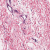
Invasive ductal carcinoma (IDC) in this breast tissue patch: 0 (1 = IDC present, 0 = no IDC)